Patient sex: M
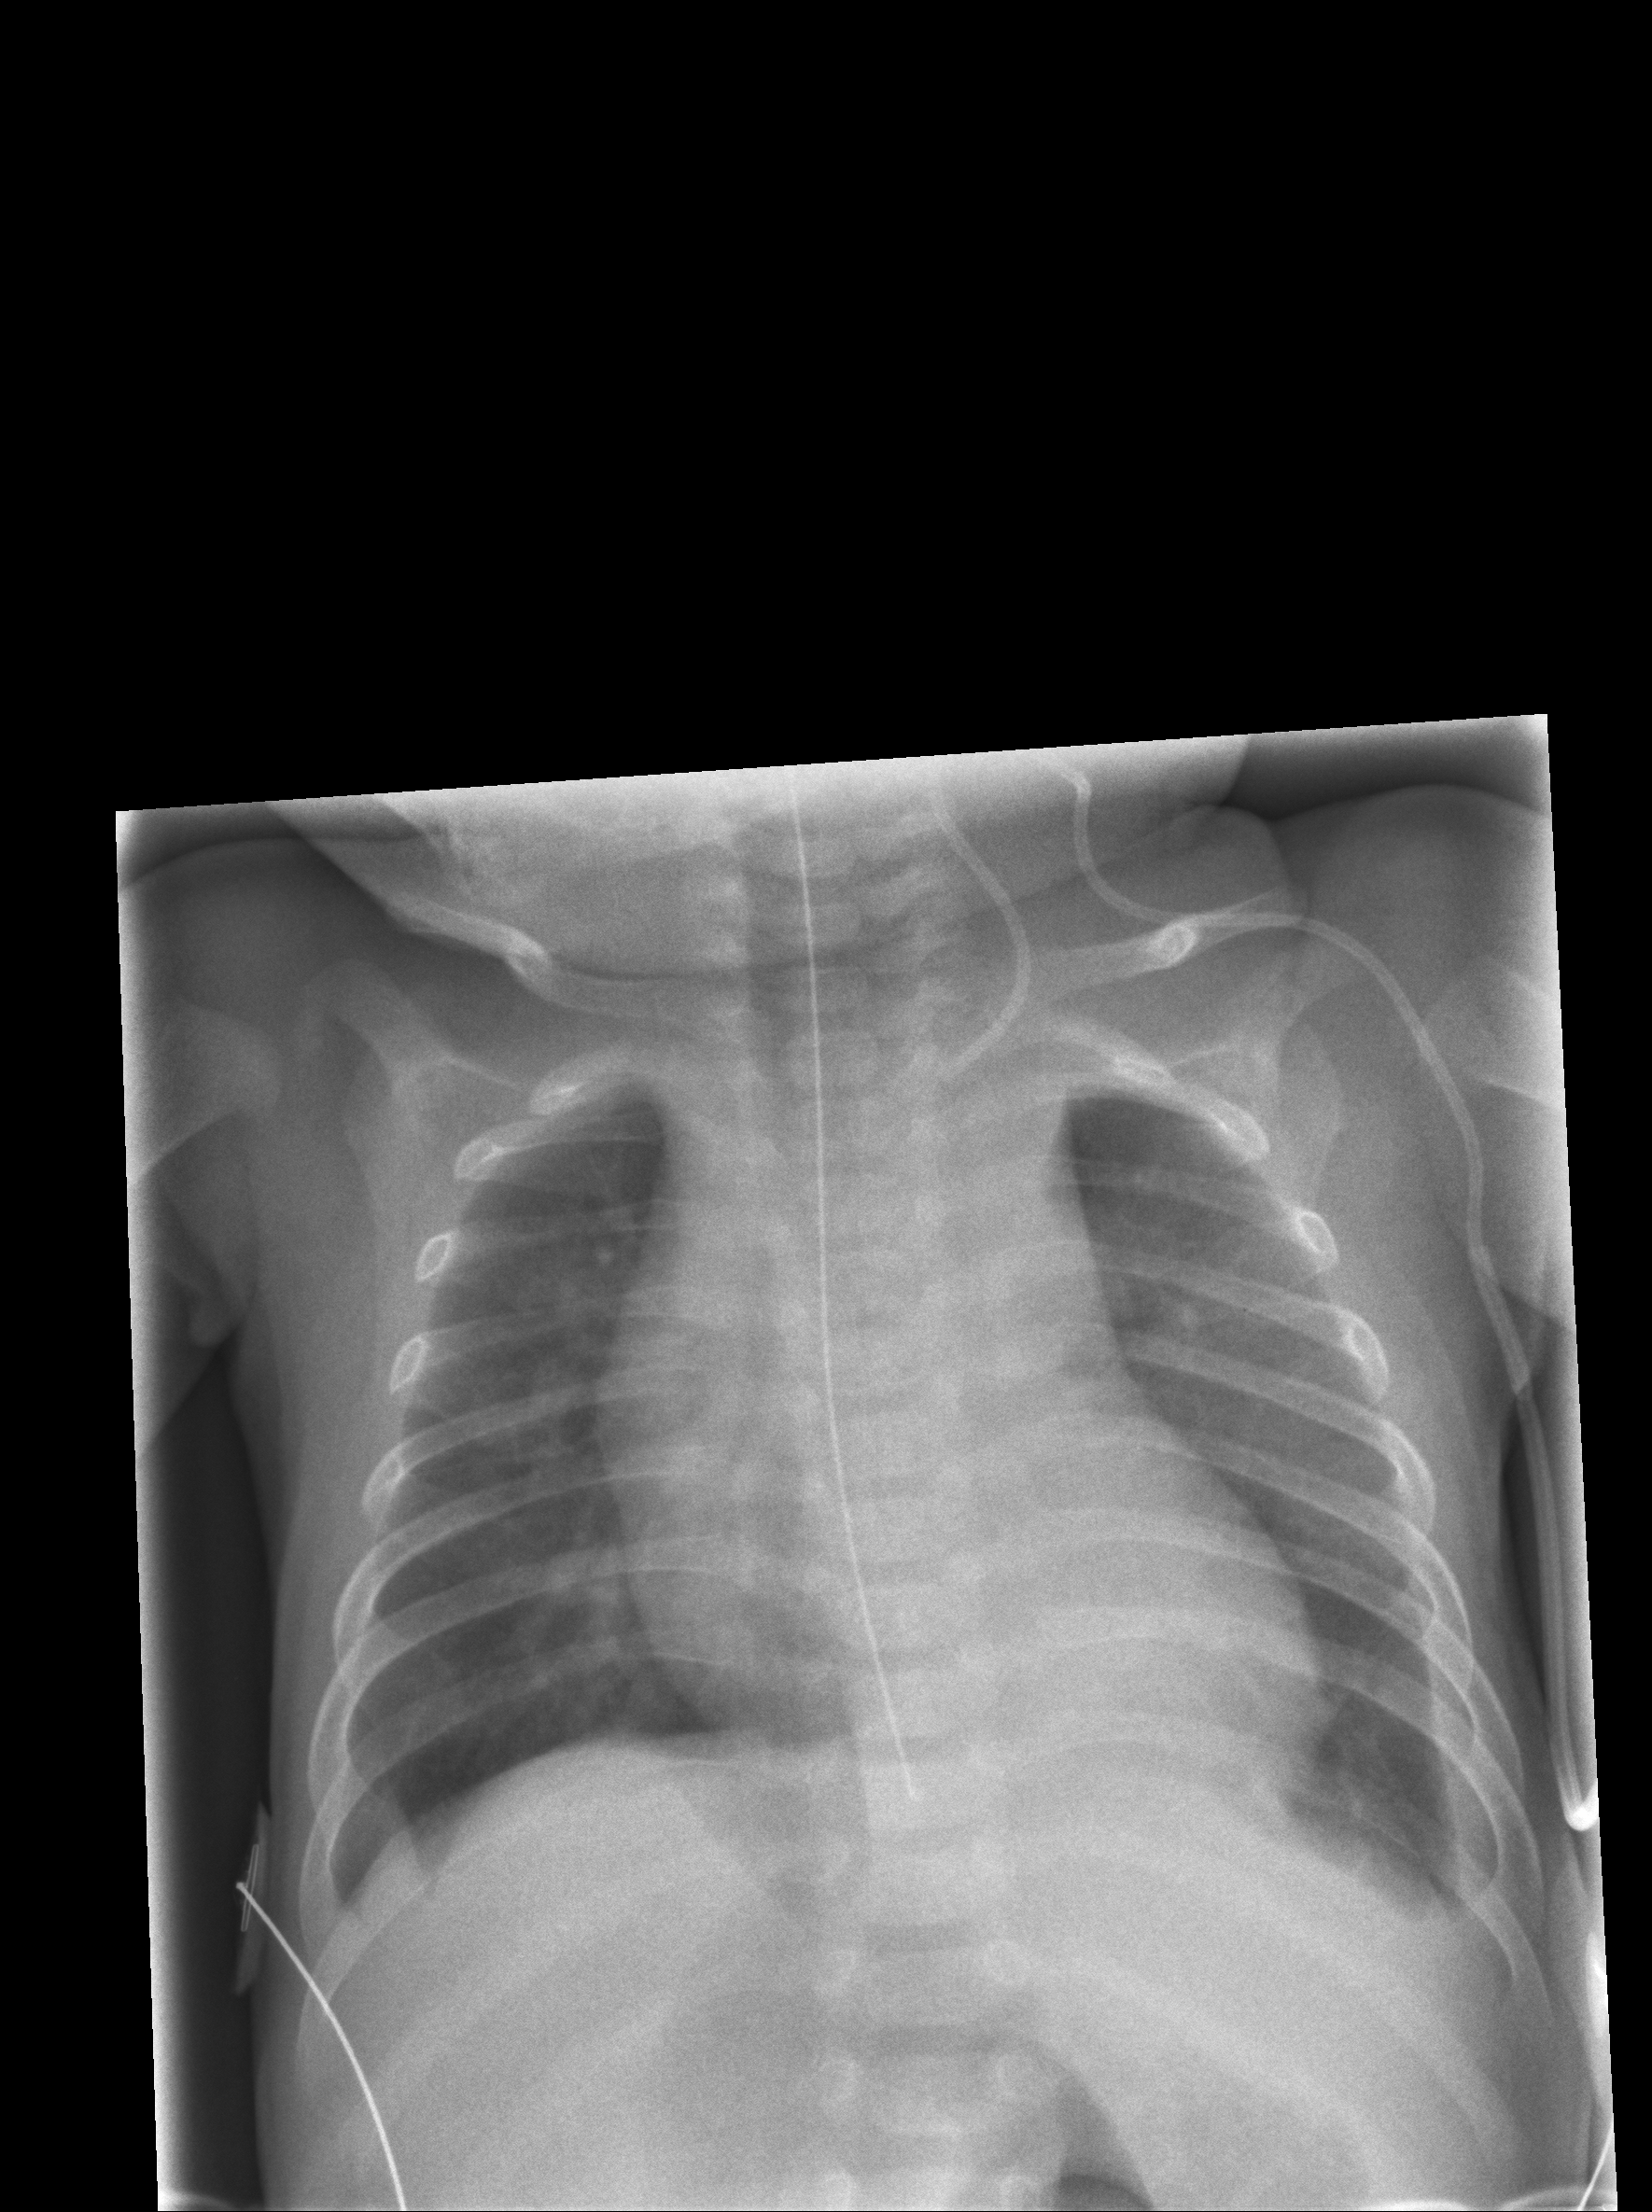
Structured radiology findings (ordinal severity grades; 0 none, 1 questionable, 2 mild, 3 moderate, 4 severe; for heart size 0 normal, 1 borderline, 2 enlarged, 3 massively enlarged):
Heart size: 0
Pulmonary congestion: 0
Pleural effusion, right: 0
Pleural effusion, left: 2
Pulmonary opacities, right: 0
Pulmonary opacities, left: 0
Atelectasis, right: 0
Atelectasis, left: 0